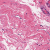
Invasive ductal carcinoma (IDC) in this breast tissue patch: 0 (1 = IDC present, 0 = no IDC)